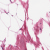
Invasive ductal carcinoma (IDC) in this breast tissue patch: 0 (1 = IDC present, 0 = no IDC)